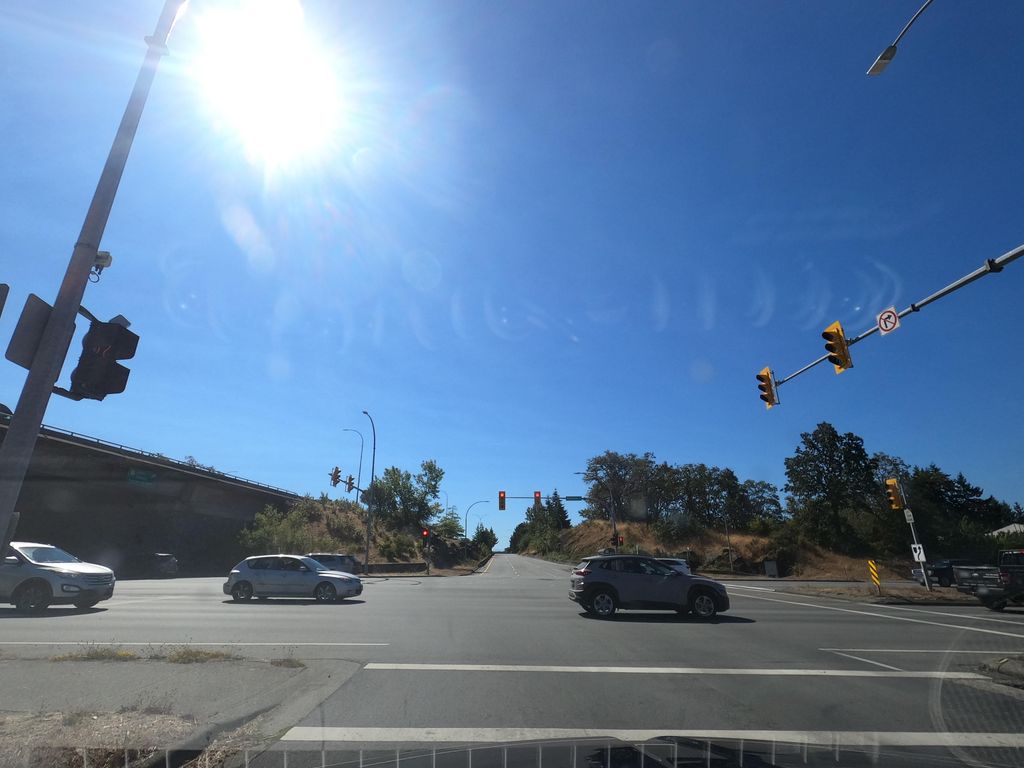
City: victoria